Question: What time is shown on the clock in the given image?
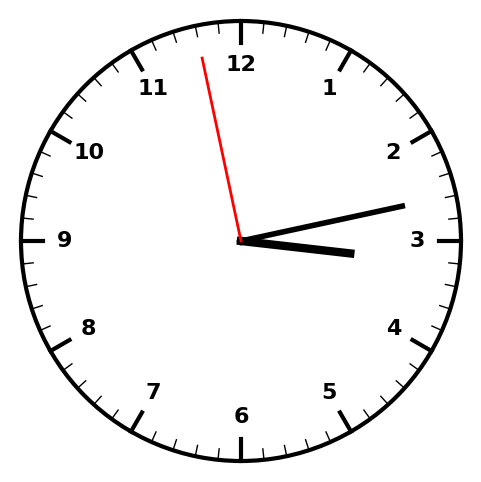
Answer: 03:12:58